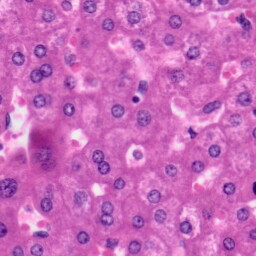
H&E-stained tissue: Liver